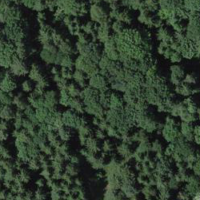
EUNIS habitat code: 41
Species observed at this site:
Pteridium aquilinum
Oxalis acetosella